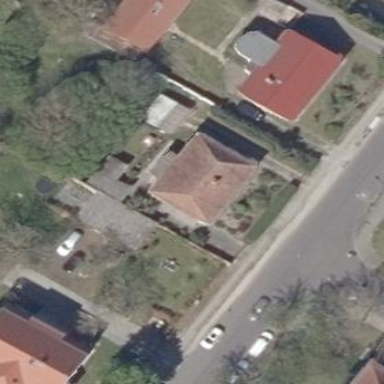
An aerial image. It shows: Detached building.